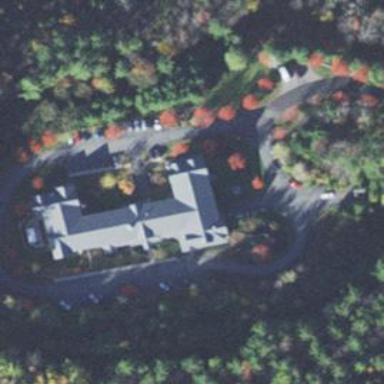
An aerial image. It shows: Nursing home building.